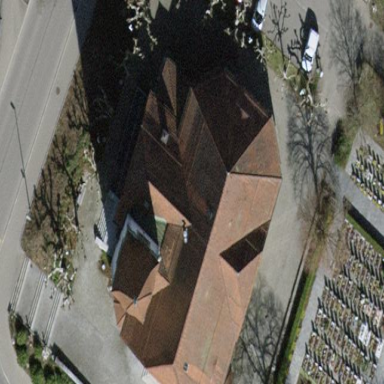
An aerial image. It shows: Church which is place of worship.